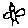
Label: bird